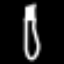
Label: fork